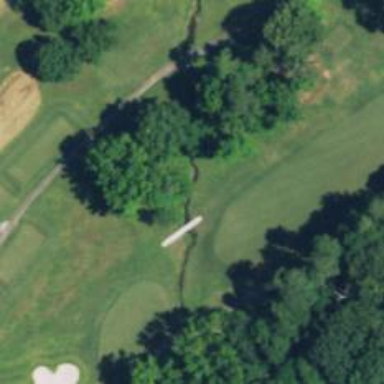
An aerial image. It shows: Path on bridge over golf course.